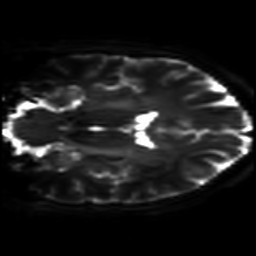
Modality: DWI
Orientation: coronal
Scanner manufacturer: philips
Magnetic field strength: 7 T
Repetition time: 9.612 s
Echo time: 0.073 s